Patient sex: F
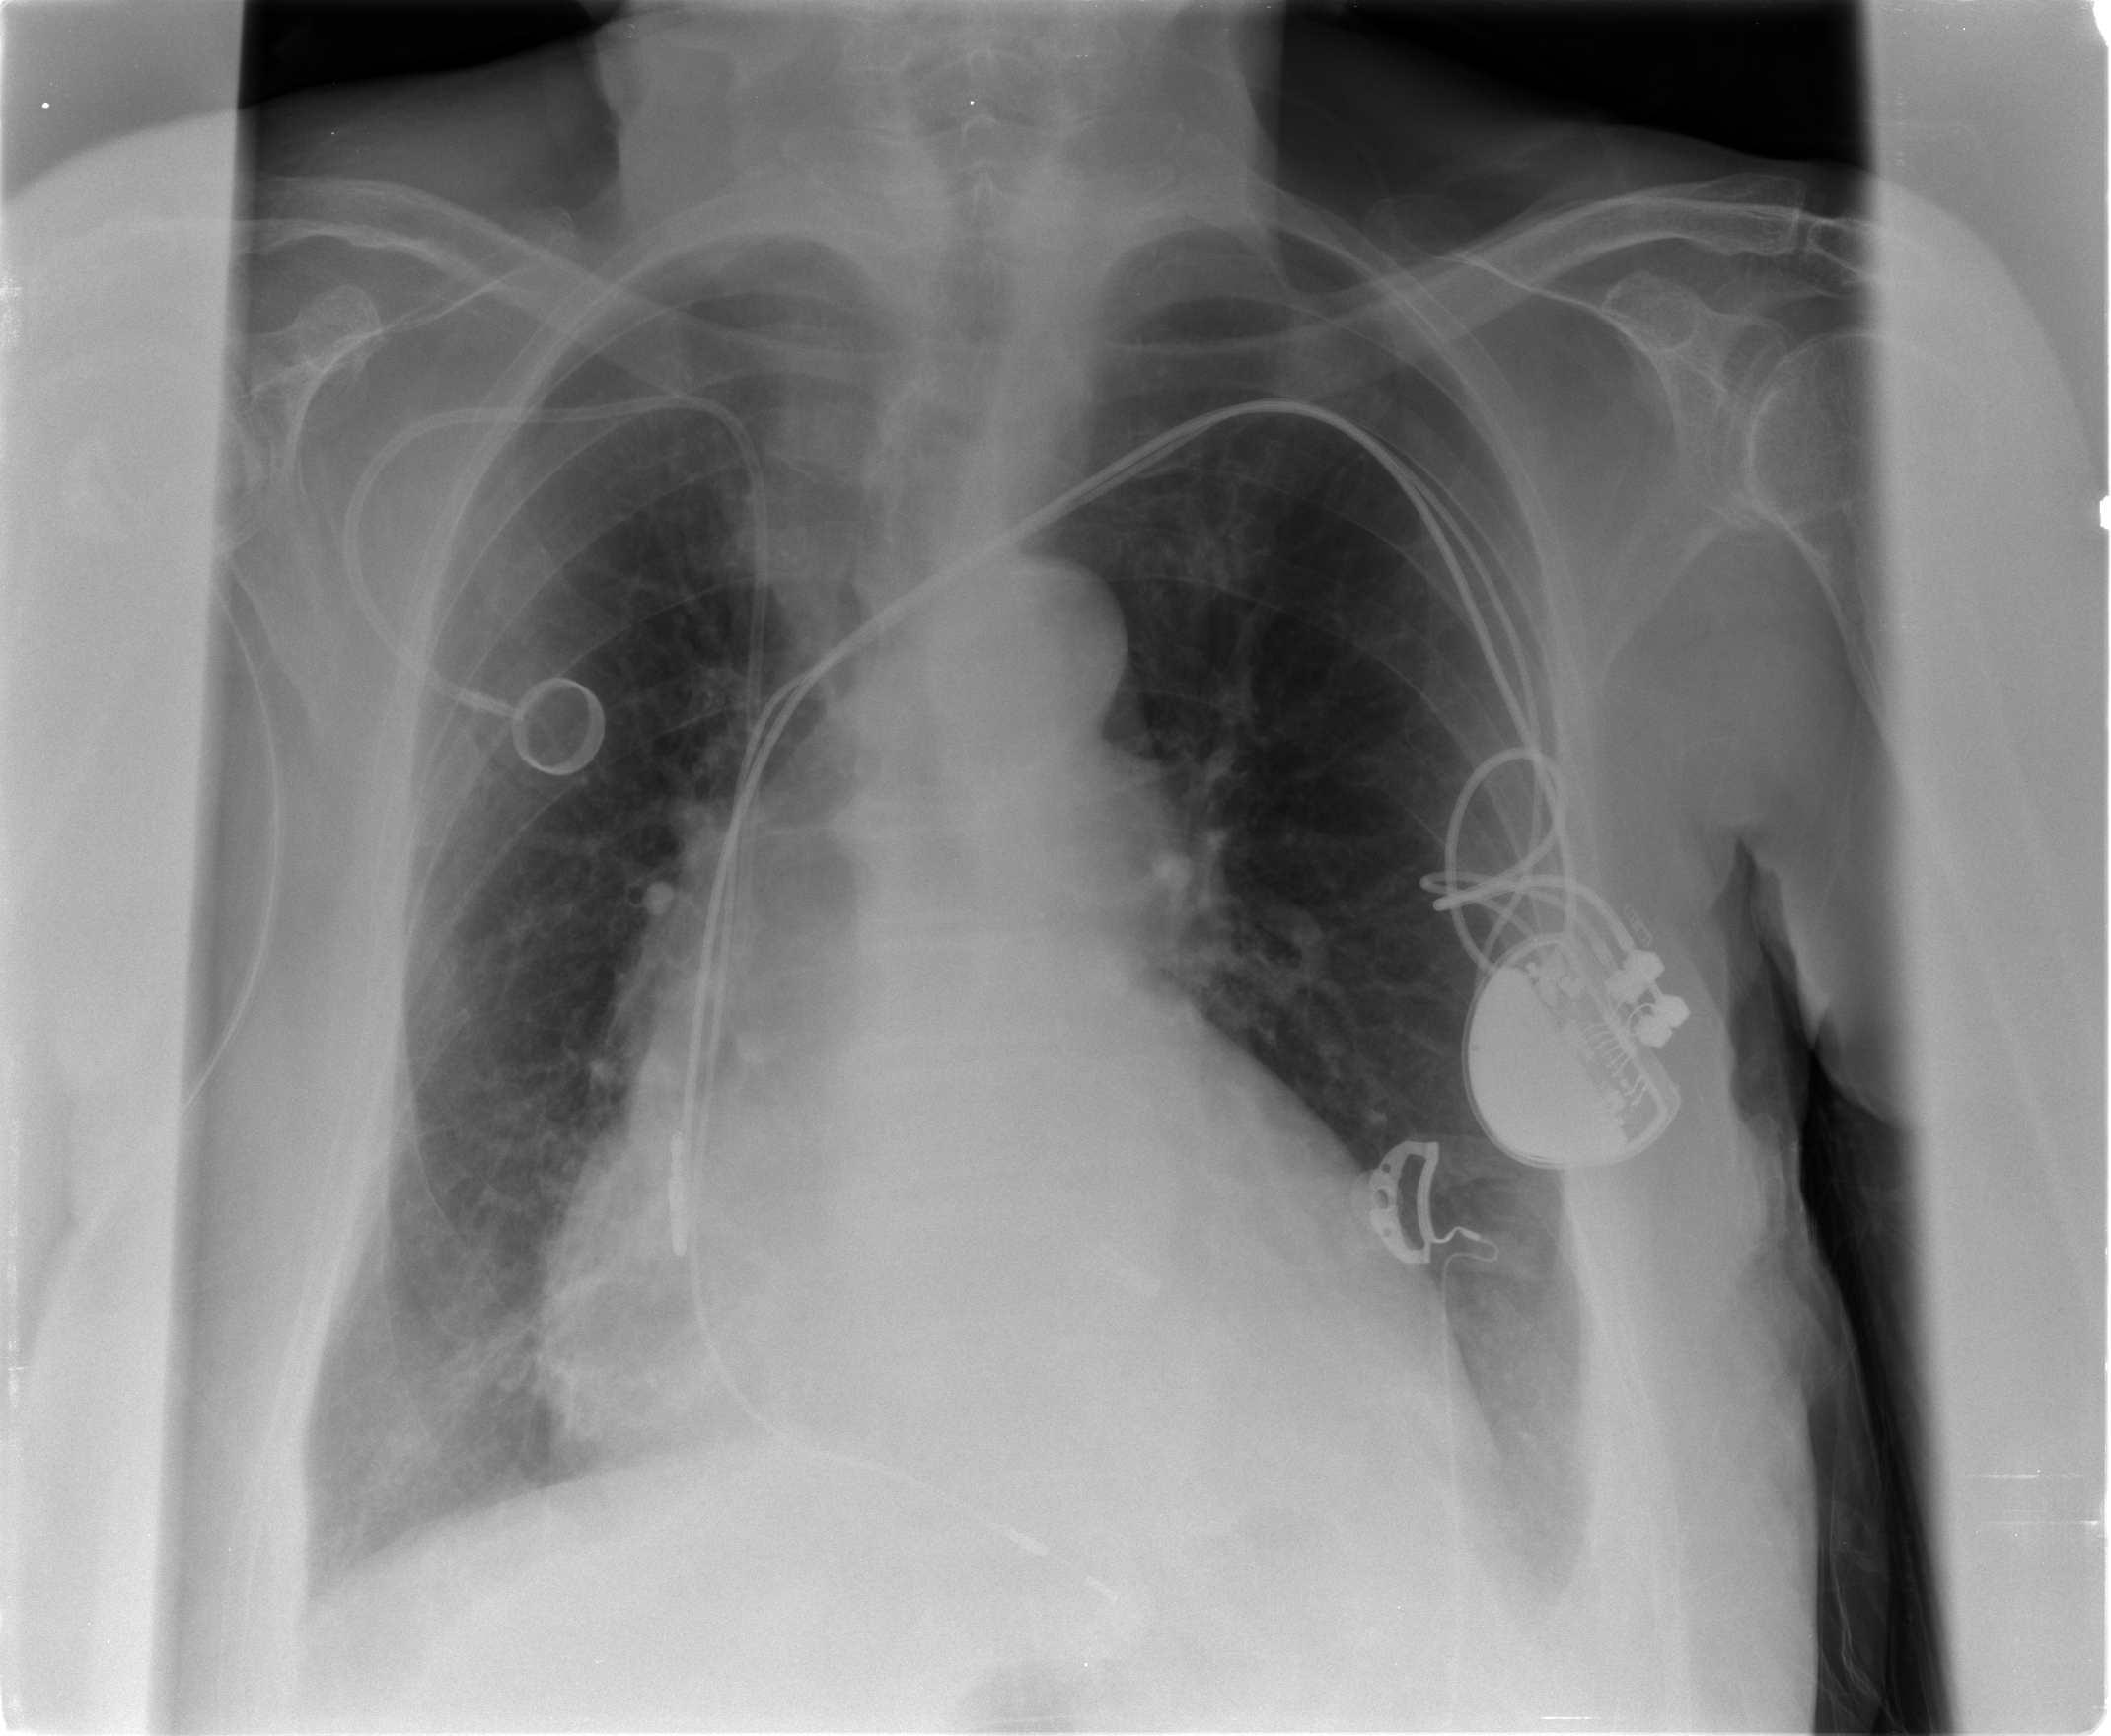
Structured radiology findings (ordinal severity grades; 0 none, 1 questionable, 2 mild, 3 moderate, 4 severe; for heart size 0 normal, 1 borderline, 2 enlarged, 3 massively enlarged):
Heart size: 3
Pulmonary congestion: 0
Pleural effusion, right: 0
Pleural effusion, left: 1
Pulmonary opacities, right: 0
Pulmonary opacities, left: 0
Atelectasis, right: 0
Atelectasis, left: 0